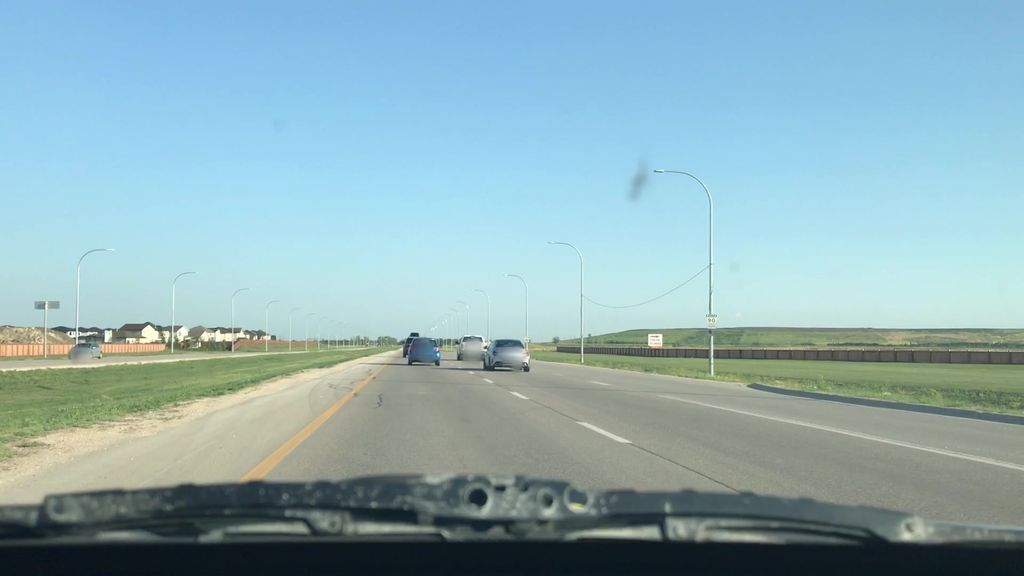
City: winnipeg